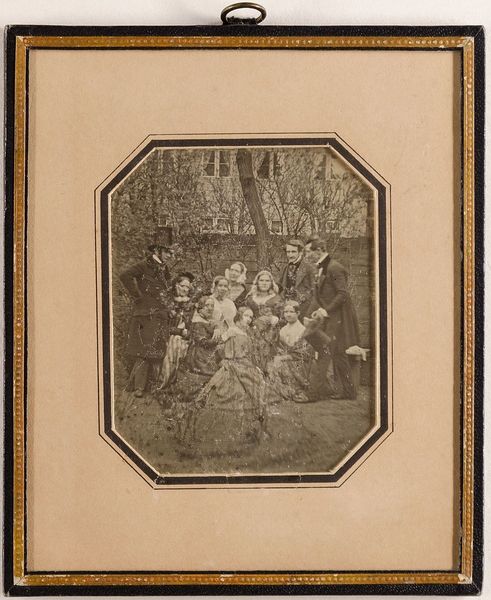
Titel: Eine Gartengesellschaft in St. Pauli, darunter C. F. Stelzner und seine Frau vor 1846
Künstler: C. F. Rochow
Standort: Hamburg
Institution: Museum für Kunst und Gewerbe Hamburg
Schlagwörter: baum, mann, frau, zylinder, gruppenportrait, portrait, strauch, figur, garten, foto, fotografie, photographie, photo, lichtbild, daguerreotypie, bildwerke, angewandte und bildende kunst, hessische systematik, bäume, sträucher, porträt, porträtfotografie, porträtphotographie, gruppenporträt